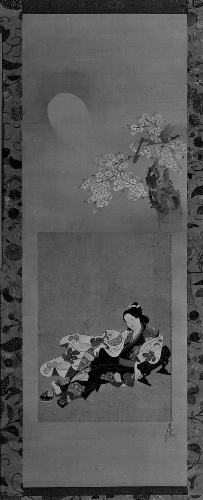
Artist: Kano Chikanobu
Artist bio: Japanese, 1660–1728
Date: 17th–18th century
Object type: Hanging scroll
Classification: Paintings
Medium: Hanging scroll; ink and color on paper
Reverse side: ink and color on silk
Culture: Japan
Period: Edo period (1615–1868)
Dimensions: 40 x 13 9/16 in. (101.6 x 34.4 cm)
Department: Asian Art
Credit line: Rogers Fund, 1953
Accession year: 1953
Repository: Metropolitan Museum of Art, New York, NY
Tags: Women